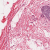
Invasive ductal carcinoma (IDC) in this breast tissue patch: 0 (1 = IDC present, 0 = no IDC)